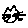
Label: cat